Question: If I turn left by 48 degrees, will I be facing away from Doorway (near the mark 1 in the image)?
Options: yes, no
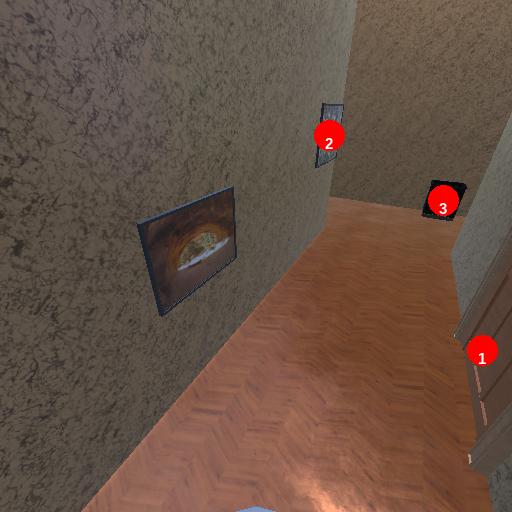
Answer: yes